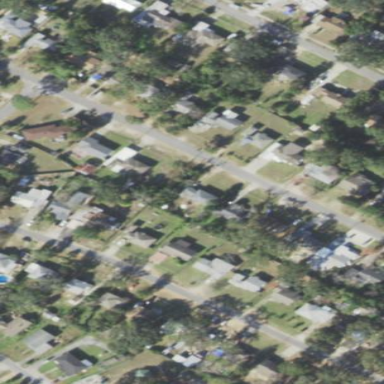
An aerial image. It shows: This residential area consists of single-family homes.